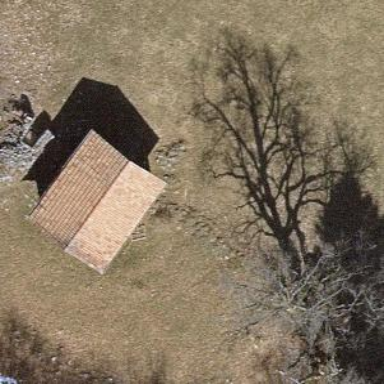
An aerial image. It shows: Shelter.